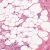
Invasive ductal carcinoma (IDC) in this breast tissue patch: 0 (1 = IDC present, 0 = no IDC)